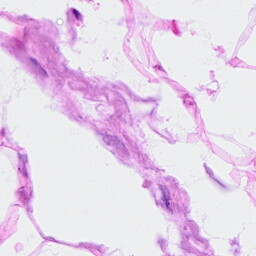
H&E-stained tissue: Breast